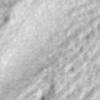
Label: no_change